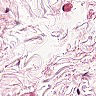
Metastatic tissue present: no